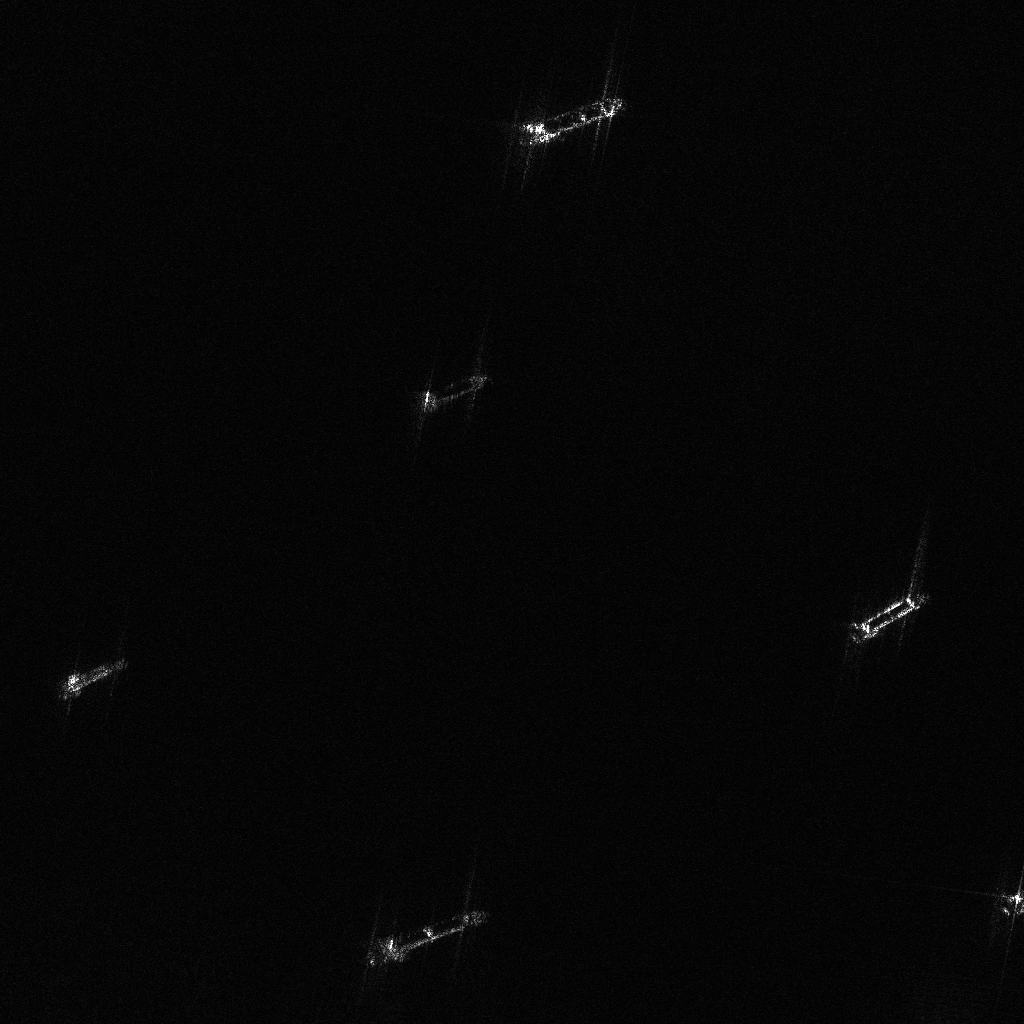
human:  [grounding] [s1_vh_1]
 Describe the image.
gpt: In the satellite image, there is  <ref>1 small dredger </ref> <box>[[42, 34, 45, 41, 67]]</box> located at center,  <ref>1 large container </ref> <box>[[7, 62, 9, 69, 67]]</box> located at left,  <ref>1 medium dredger </ref> <box>[[54, 5, 57, 16, 67]]</box> located at top,  <ref>1 large dredger </ref> <box>[[40, 85, 43, 96, 66]]</box> located at bottom,  <ref>1 large dredger </ref> <box>[[86, 53, 89, 65, 57]]</box> located at right.